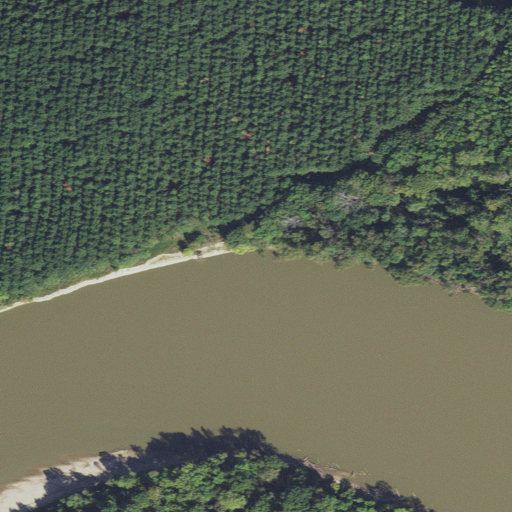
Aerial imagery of cliff(s) in Arkansas named White Bluff containing evergreen forest, open water, woody wetlands, and herbaceous wetlands